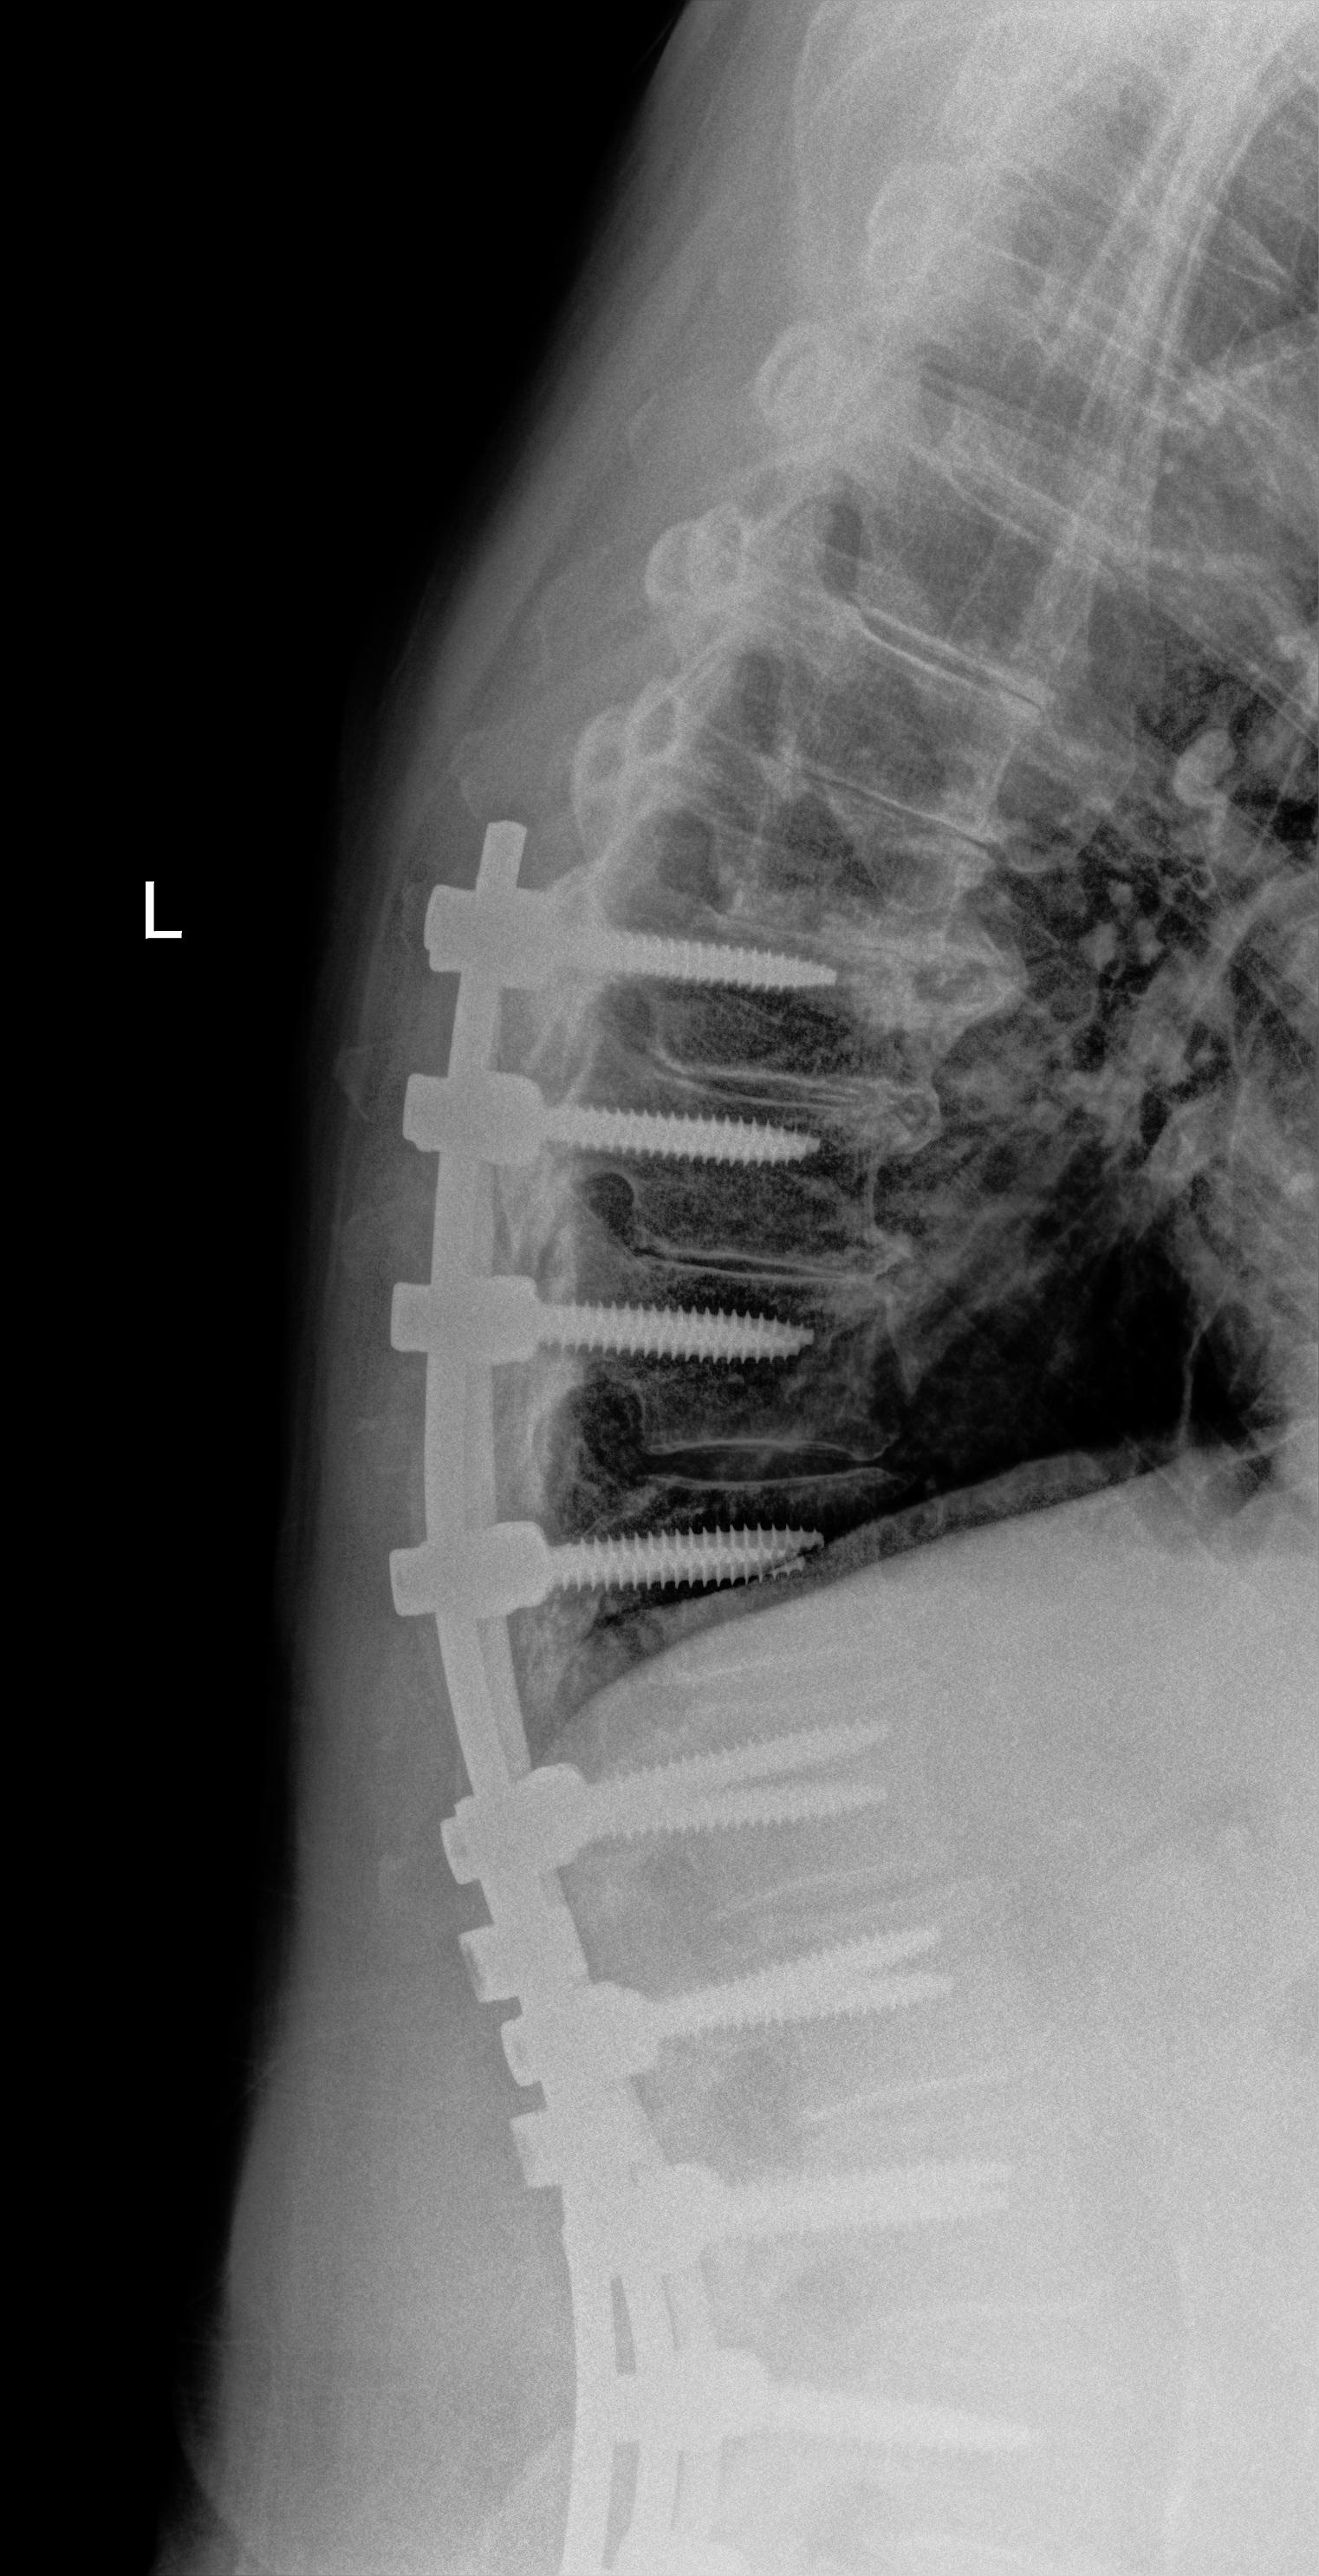
View: LATERAL